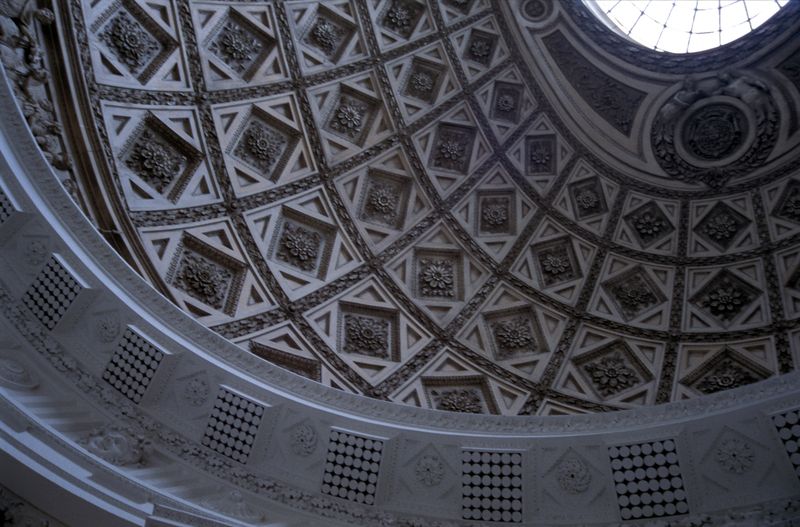
Titel: Marble Saloon, Blick in die Kuppel
Künstler: Vincenzo Valdre
Standort: Stowe, Buckinghamshire
Institution: Stowe House
Schlagwörter: kopf, ausschnitt, blume, blumen, fenster, glas, grau, hell, laterne, licht, marmor, schmuck, schwarz, weiss, blick, dach, gebäude, karo, muster, ornament, architektur, gesicht, stein, innenraum, kirche, figur, decke, klassizismus, gotik, renaissance, kreis, oval, rund, engel, putte, putto, skulptur, relief, ansicht, venedig, formen, koppel, rand, kuppel, bordüre, runde, detail, dekor, floral, ornamente, stuck, leuchten, foto, fotografie, oben, punkte, gewölbe, dom, rippen, schwarz weiss, loch, kreise, kranz, kunst, kathedrale, pantheon, rom, intarsien, fragment, fries, quadrate, raute, rauten, obergaden, rosette, dekce, vatikan, platten, kassetten, kassettendecke, kränze, museum, gips, putten, fotographie, putti, geometrie, quadrat, pflanzenornamentik, rosetten, quadratisch, kasette, petersdom, zentralbau, triglyphen, glaskuppel, rundbau, oberlicht, kuppelbau, panteon, bauschmuck, masken, releif, kirchendecke, wandrelief, kassete, vertäfelt, vielzahl, utten, peterdom, dachkuppoel, dachkuppel